Question: I am aware that you can run a command after building, but how do I run a command after running the .exe I just built? I saw a tutorial that had a "Post test" option, but I can't find in my project configuration.

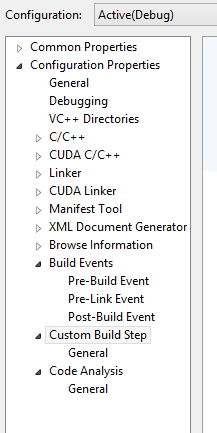
Answer: Since you are using Visual Studio, you can use the MSbuild to create a build script.
<URL>
Above the is the documentation. Here you can create a build script so it will compile the project you are working on and then action some separate tests.
<URL>
here is a tutorial for the build system. Then you could integreate this with jenkins for more testing and configuration purposes.
<URL>
This might help as well.